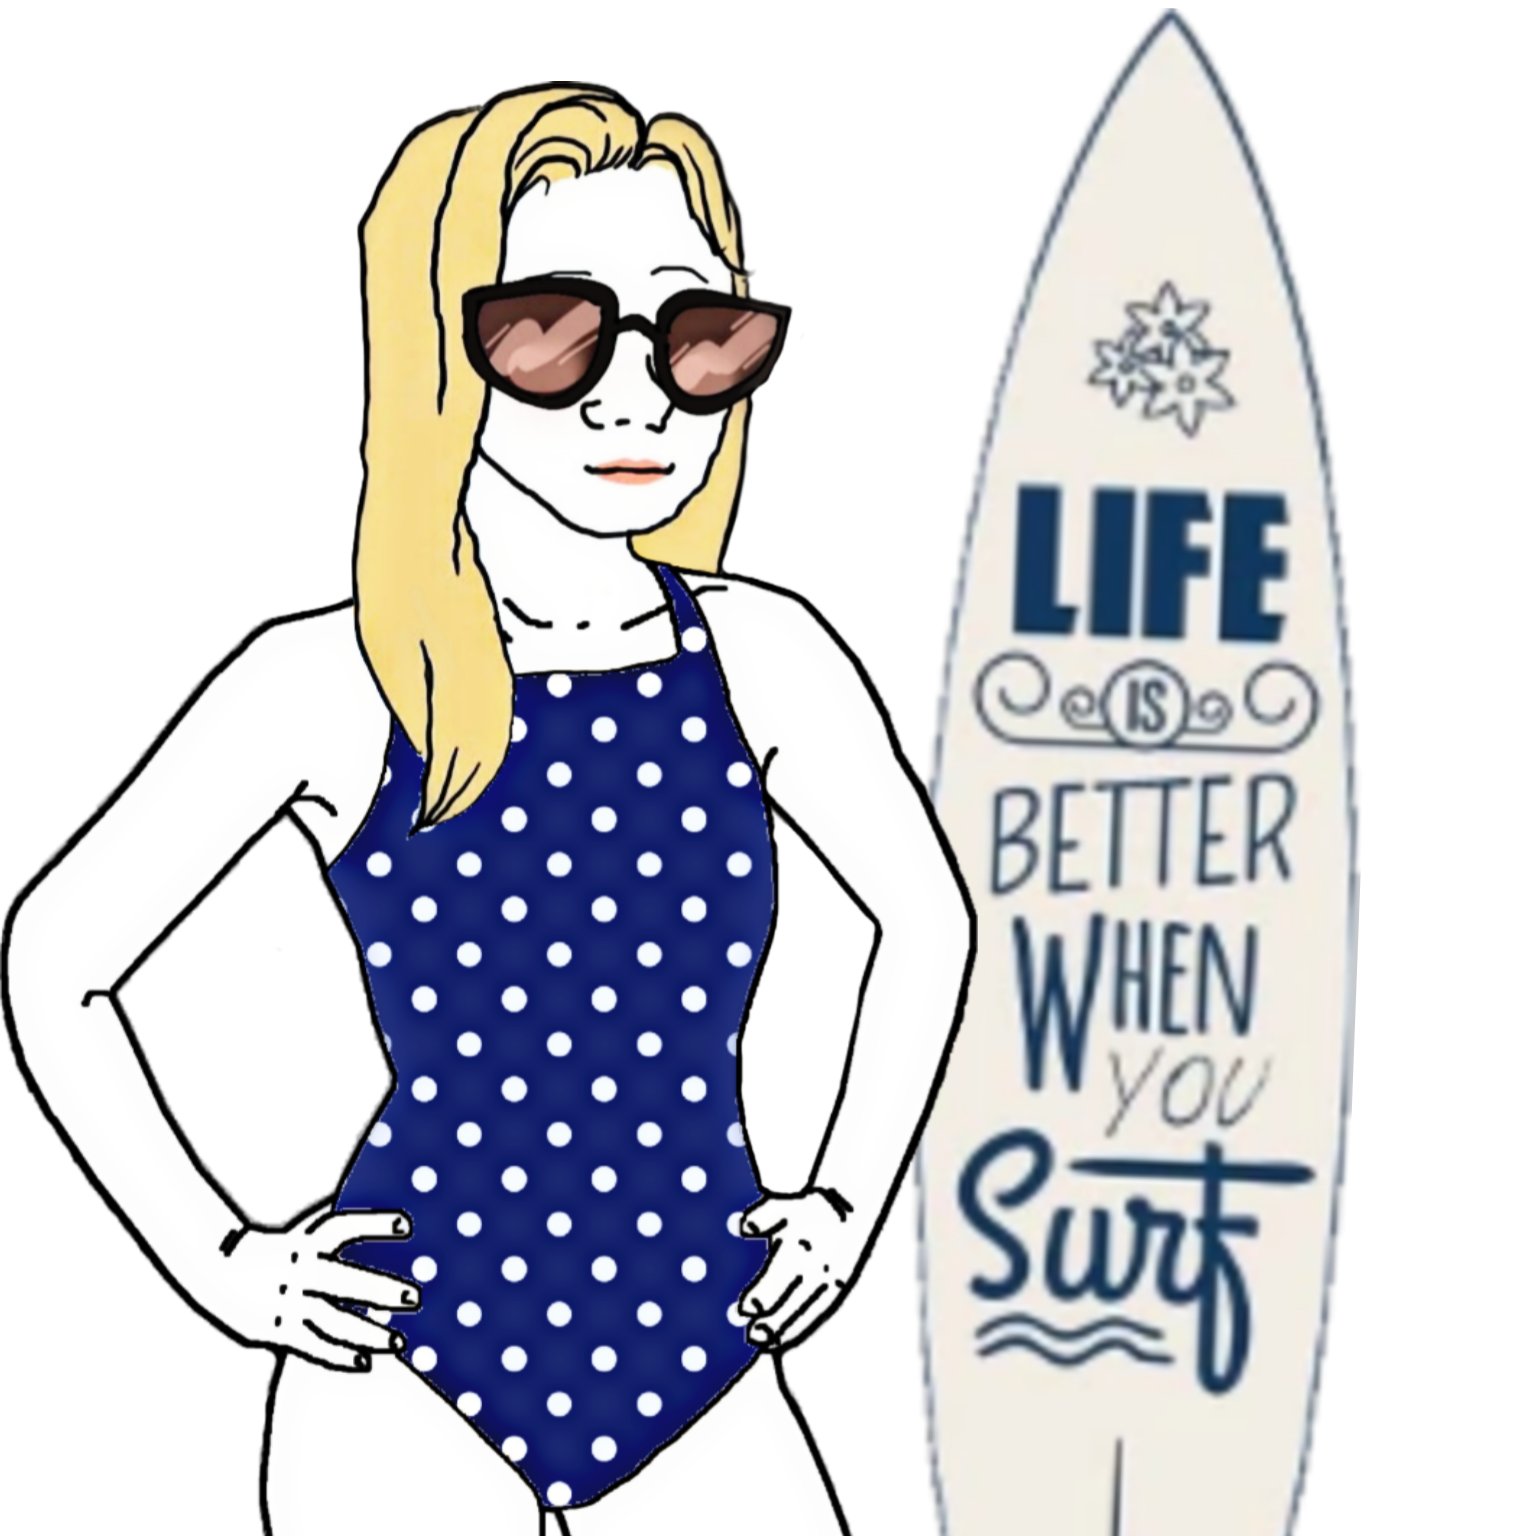
Label: 5_Trad_Wife